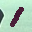
Label: 1